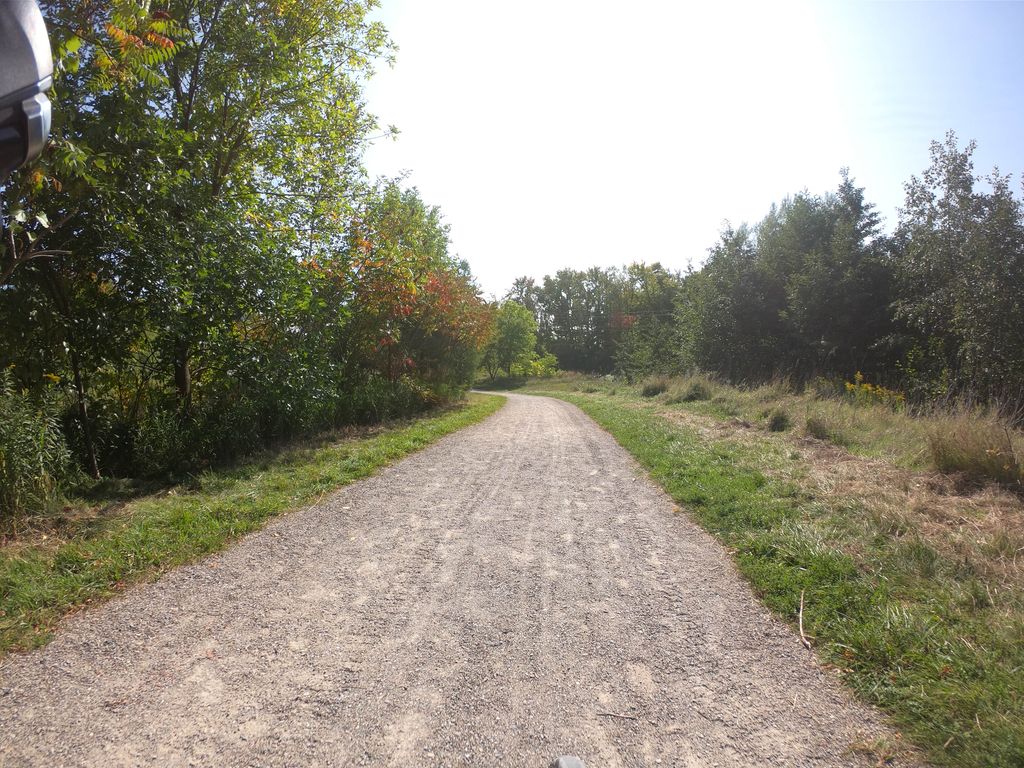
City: kitchener-waterloo